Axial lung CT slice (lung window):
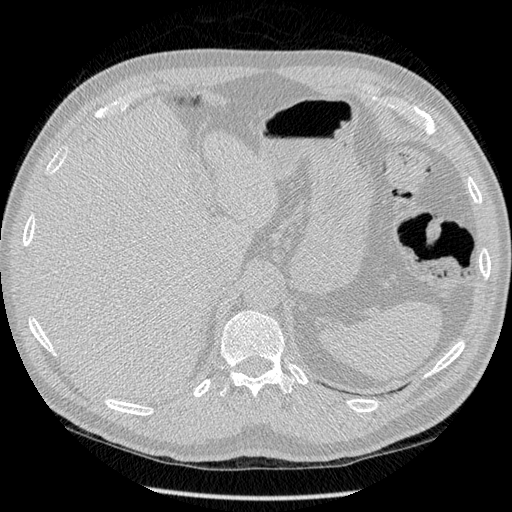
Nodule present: no